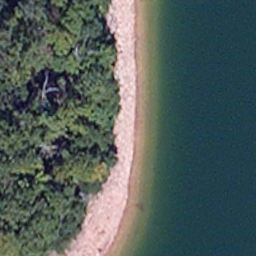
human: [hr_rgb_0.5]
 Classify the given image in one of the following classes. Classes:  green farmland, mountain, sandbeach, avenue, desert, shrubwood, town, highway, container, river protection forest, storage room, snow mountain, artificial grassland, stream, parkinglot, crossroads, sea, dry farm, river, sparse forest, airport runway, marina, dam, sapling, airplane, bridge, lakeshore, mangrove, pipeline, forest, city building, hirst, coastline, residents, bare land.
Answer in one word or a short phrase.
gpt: lakeshore